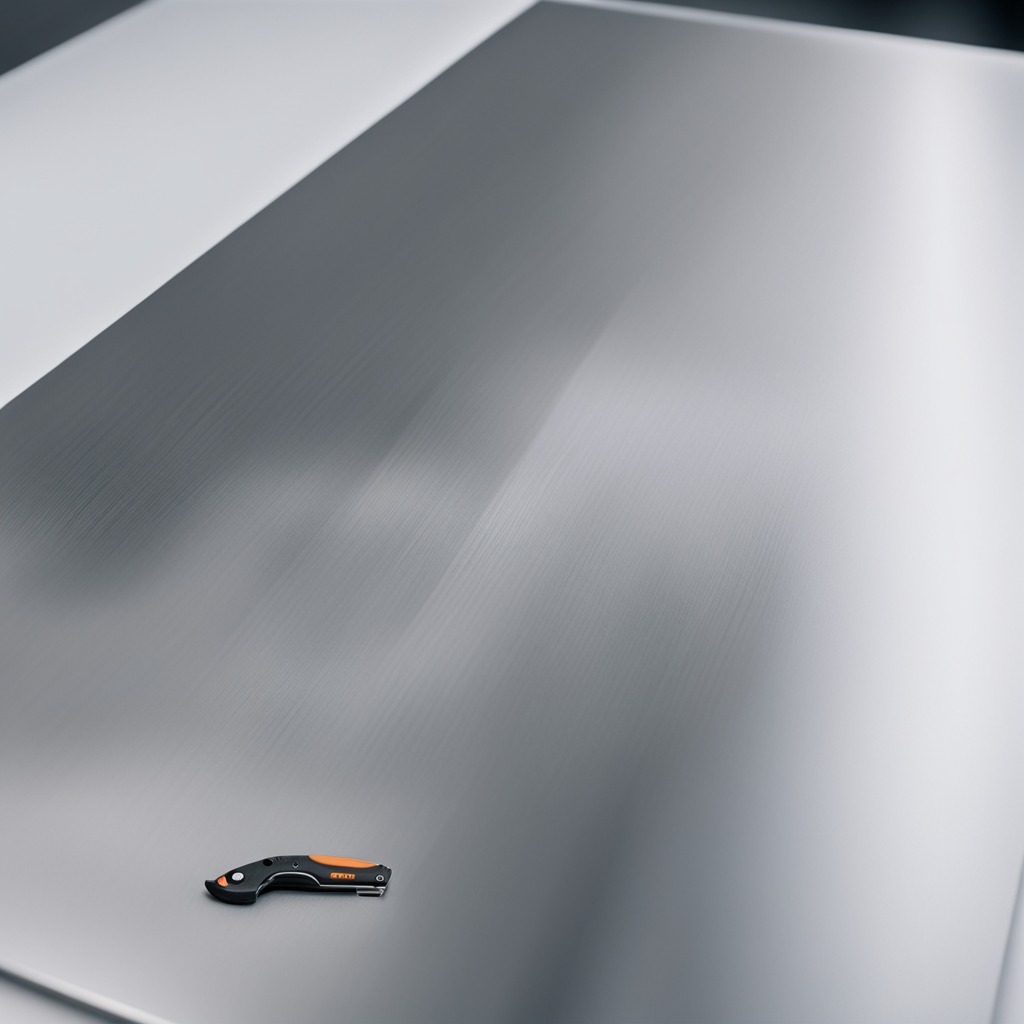
A utility knife is lying on the stainless steel table in a high-end prototyping lab.